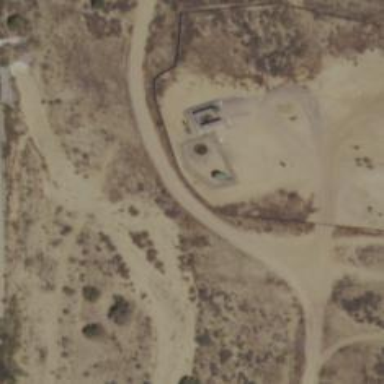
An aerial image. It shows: Storage tank with man-made structure.